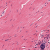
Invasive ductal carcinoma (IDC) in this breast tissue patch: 0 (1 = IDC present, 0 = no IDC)